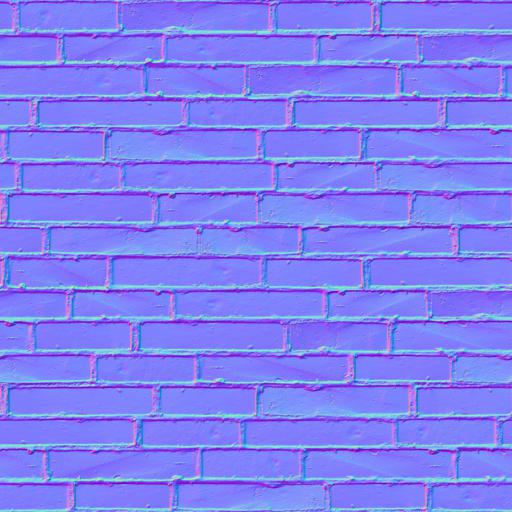
brick bricks grey stone wall